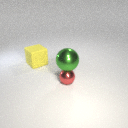
large green metal sphere above small red metal sphere